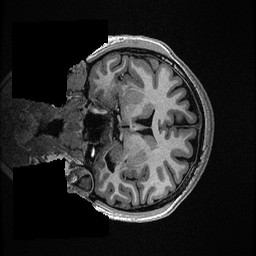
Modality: T1w
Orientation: coronal
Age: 22
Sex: female
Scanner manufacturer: ge
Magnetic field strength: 3 T
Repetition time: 0.006952 s
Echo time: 0.00292 s